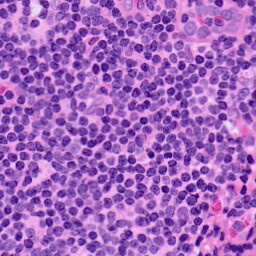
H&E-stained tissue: LymphNode